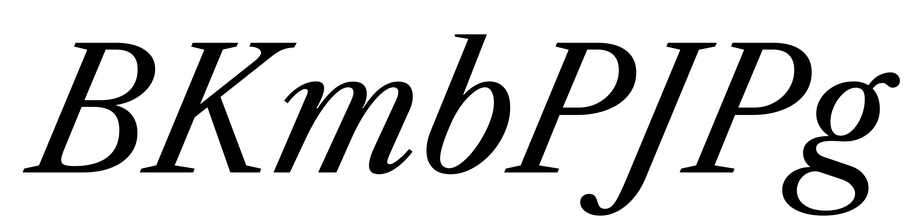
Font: LibreCaslonText-Italic_Italic